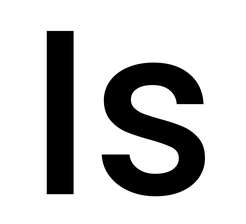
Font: Poppins-Medium